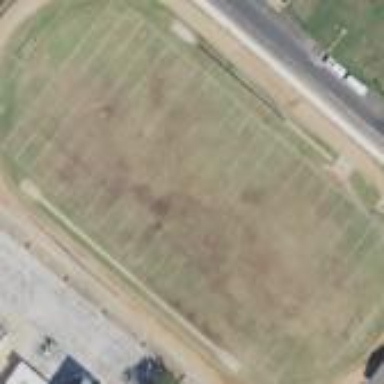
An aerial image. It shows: Grass pitch designated for American football.